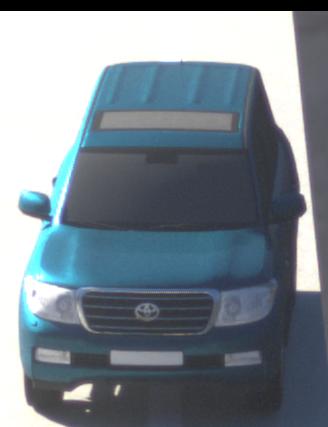
Make: Toyota
Model: Land Cruiser V8 4.7
Detailed model: Land Cruiser V8 (J20)
Model produced from: 2008/03
Model produced until: 2009/11
Doors: 5
Color: blue
Road condition: dry road
Daytime: morning or afternoon
Contrast: high contrast